Question: I am pretty new to the 'game' and was wondering if it's possible to order newly added data (through a form and inputs) to the Firebase numerically so each new data entry gets the ID (number of the last added data +1).
To make it more clear, underneath you can find a screenshot of how data is currently being added right now. The datapoint 0-7 are existing (JSON imported data) and the ones with the randomly created ID belong to new entries. I would like to have the entries to comply to the numbering inside of my Firebase, because otherwise my D3 bar chart won't be visualised.
'''
var firebaseData = new Firebase("https://assignment5.firebaseio.com");
function funct1(evt)
{
var gameName = $('#nameInput').val();
var medalCount = $('#medalsInput').val();
var bool = $('#boolInput').is(':checked');
firebaseData.push().set({games: gameName, medals: medalCount, summergames: bool});
evt.preventDefault();
}
var submit = document.getElementsByTagName('button')[0];
submit.onclick = funct1;
'''
UPDATE:
'''
function funct1(evt)
{
var gameName = $('#nameInput').val();
var medalCount = $('#medalsInput').val();
var bool = $('#boolInput').is(':checked');
for (var i = 0; i < 10; i++)
{
'''
firebaseData.child('7' + i).set({games: gameName, medals: medalCount, summergames: bool}(i)); };
Problem:

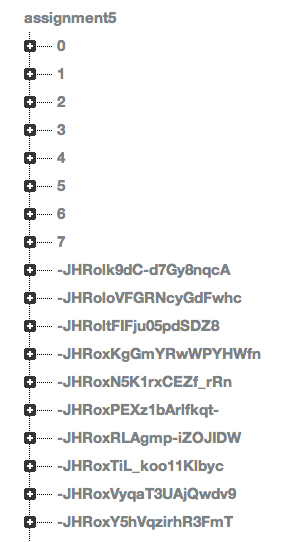
Answer: There are two ways to generate ids for your document nodes.
1. Calling .push() on your reference will generate that unique id.
2. Calling .set() on your reference will allow you to use your own id.
Right now you're using '.push().set({})', so push will generate an new id and the set will simply set the data.
'''
// These two methods are equivalent
listRef.push().set({user_id: 'wilma', text: 'Hello'});
listRef.push({user_id: 'wilma', text: 'Hello'});
'''
Using '.set()' without '.push()' will allow you to control your own id.
## Using .push():
When managing lists of data in Firebase, it's important to use unique generated IDs since the data is updating in real time. If integer ids are being used data can be easily overwritten.
Just because you have an unique id, doesn't mean you can't query through your data by your ids. You can loop through a parent reference and get all of the child references as well.
'''
var listRef = new Firebase('https://YOUR-FIREBASE.firebaseio.com/items');
// constructor for item
function Item(id) {
this.id = id;
};
// add the items to firebase
for (var i = 0; i < 10; i++) {
listRef.push(new Item(i));
};
// This will generate the following structure
// - items
// - LGAJlkejagae
// - id: 0
// now we can loop through all of the items
listRef.once('value', function (snapshot) {
snapshot.forEach(function (childSnapshot) {
var name = childSnapshot.name();
var childData = childSnapshot.val();
console.log(name); // unique id
console.log(childData); // actual data
console.log(childData.id); // this is the id you're looking for
});
});
'''
Within the 'childData' variable you can access your data such as the id you want.
## Using .set()
If you want to manage your own ids you can use set, but you need to change the child reference as you add items.
'''
for (var i = 0; i < 10; i++) {
// Now this will create an item with the id number
// ex: https://YOUR-FIREBASE.firebaseio.com/items/1
listRef.child('/' + i).set(new Item(i));
};
// The above loop with create the following structure.
// - items
// - 0
// - id: 0
'''
To get the data you can use the same method above to loop through all of the child items in the node.
## So which one to use?
Use '.push()' when you don't want your data to be easily overwritten.
Use '.set()' when your id is really, really important to you and you don't care about your data being easily overwritten.
The problem you're having is that you need to know the total amount of items in the list. <URL> so you'll need to load the data and grab the number of items. I'd recommend doing this when the page loads and caching that count if you really desire to maintain that id structure. .
However, if you know what you need to index off of, or don't care to overwrite your index I wouldn't load the data from firebase.
In your case your code would look something like this:
'''
// this variable will store all your data, try to not put it in global scope
var firebaseData = new Firebase('your-firebase-url/data');
var allData = null;
// if you don't need to load the data then just use this variable to increment
var allDataCount = 0;
// be wary since this is an async call, it may not be available for your
// function below. Look into using a deferred instead.
firebaseData.once('value', function(snapshot) {
allData = snapshot.val();
allDataCount = snapshot.numChildren(); // this is the index to increment off of
});
// assuming this is some click event that adds the data it should
function funct1(evt) {
var gameName = $('#nameInput').val();
var medalCount = $('#medalsInput').val();
var bool = $('#boolInput').is(':checked');
firebaseData.child('/' + allDataCount).set({
games: gameName,
medals: medalCount,
summergames: bool
});
allDataCount += 1; // increment since we still don't have the reference
};
'''
For more information about managing lists in Firebase, there's a good article in the Firebase API Docs. <URL>